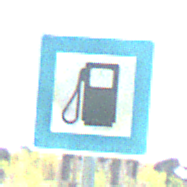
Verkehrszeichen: Tankstelle
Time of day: Midday
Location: Outdoor (Special)
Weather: PartlyCloudy
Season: NotSpecified
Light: Natural